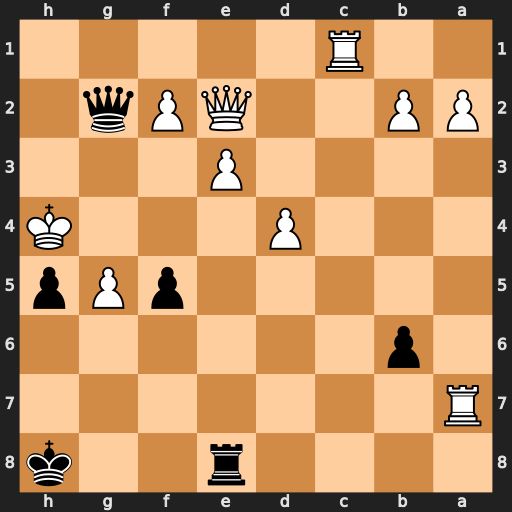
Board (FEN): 4r2k/R7/1p6/5pPp/3P3K/4P3/PP2QPq1/2R5
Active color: b
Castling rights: -
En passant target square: -
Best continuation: Qh2#